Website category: game
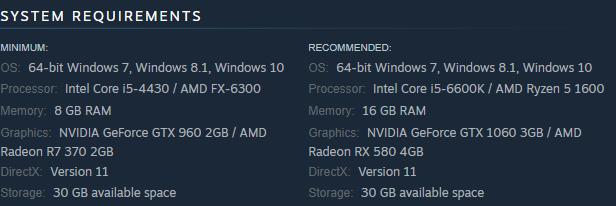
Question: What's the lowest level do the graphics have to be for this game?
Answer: NVIDIA GeForce GTX 960 2GB / AMD Radeon R7 370 2GB

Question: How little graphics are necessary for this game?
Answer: NVIDIA GeForce GTX 960 2GB / AMD Radeon R7 370 2GB

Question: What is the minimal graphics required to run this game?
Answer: NVIDIA GeForce GTX 960 2GB / AMD Radeon R7 370 2GB

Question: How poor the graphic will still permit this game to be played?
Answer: NVIDIA GeForce GTX 960 2GB / AMD Radeon R7 370 2GB

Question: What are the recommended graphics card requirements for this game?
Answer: NVIDIA GeForce GTX 1060 3GB / AMD Radeon RX 580 4GB

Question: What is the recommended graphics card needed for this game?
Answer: NVIDIA GeForce GTX 1060 3GB / AMD Radeon RX 580 4GB

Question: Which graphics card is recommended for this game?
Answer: NVIDIA GeForce GTX 1060 3GB / AMD Radeon RX 580 4GB

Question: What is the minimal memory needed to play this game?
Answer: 8 GB RAM

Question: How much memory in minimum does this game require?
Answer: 8 GB RAM

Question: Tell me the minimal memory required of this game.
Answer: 8 GB RAM

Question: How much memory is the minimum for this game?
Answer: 8 GB RAM

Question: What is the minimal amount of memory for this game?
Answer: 8 GB RAM

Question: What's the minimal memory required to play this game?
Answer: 8 GB RAM

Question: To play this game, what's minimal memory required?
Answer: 8 GB RAM

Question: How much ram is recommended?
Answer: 16 GB RAM

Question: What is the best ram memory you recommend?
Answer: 16 GB RAM

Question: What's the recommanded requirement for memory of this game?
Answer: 16 GB RAM

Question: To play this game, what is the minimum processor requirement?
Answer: Intel Core i5-4430 / AMD FX-6300

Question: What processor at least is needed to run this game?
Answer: Intel Core i5-4430 / AMD FX-6300

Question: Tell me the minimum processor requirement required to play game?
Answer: Intel Core i5-4430 / AMD FX-6300

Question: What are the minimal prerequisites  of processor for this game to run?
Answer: Intel Core i5-4430 / AMD FX-6300

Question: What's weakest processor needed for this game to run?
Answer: Intel Core i5-4430 / AMD FX-6300

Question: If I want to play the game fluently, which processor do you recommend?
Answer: Intel Core i5-6600K / AMD Ryzen 5 1600

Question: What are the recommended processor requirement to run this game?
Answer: Intel Core i5-6600K / AMD Ryzen 5 1600

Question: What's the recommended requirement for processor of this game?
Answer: Intel Core i5-6600K / AMD Ryzen 5 1600

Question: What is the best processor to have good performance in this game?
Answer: Intel Core i5-6600K / AMD Ryzen 5 1600

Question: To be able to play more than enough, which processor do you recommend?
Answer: Intel Core i5-6600K / AMD Ryzen 5 1600